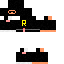
A male human skin with dark skin, wearing brown helmet dressed in a blue hoodie and black pants, featuring a closed mouth.